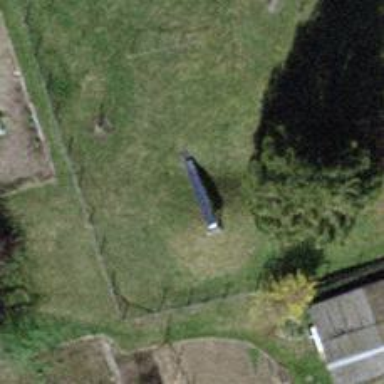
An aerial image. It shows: Playground with slide.